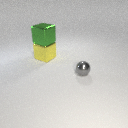
small gray metal sphere to the right of large yellow metal cube